Question: In Visual Studio 11, I'm facing a complex issue.
I'm using the Unit Test Explorer to run unit-tests. However, it shows both my normal unit tests and my ordered tests, which are basically collections of tests to run in a specific order too.
That doesn't work well for me, because I would love to have the setting "Run tests after build" on. However, as you would expect, what happens is that it runs both all my tests individually and then runs my ordered test as shown in the picture below.

I would really love to be able to run only my ordered tests when the build finishes. I am not interested in third-party plugins/extensions to help me do this.
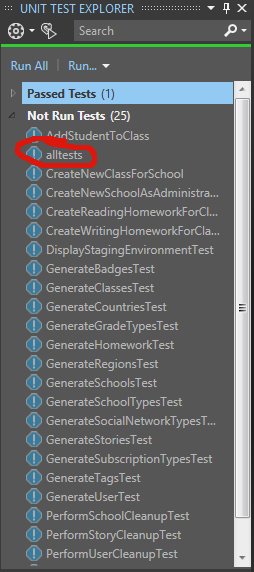
Answer: I ended up using a build server, and then configured my build configuration as follows, which will run all tests with the orderedtest file extension: